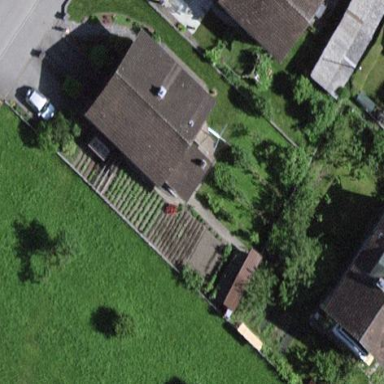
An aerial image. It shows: Detached building.